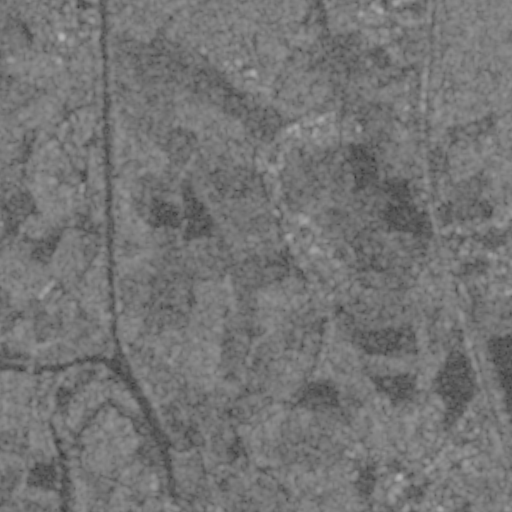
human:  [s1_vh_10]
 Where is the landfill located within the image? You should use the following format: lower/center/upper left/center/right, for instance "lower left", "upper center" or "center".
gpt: The landfill is located in the upper right of the image.
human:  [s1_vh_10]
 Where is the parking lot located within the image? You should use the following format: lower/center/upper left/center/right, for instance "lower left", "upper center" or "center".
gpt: The parking lot is located in the center right of the image.
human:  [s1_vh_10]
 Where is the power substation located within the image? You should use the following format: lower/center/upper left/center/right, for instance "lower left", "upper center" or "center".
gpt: The power substation is located in the center right of the image.
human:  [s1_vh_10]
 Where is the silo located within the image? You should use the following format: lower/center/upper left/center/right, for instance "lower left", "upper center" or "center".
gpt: The silo is located in the upper right of the image.
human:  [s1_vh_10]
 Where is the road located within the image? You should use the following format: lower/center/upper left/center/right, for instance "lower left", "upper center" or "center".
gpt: There is no road in the image.

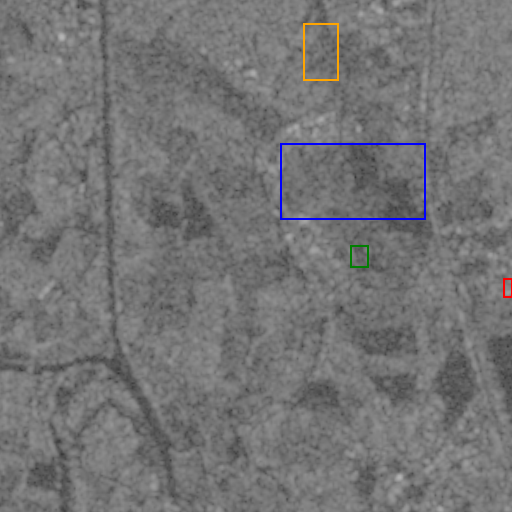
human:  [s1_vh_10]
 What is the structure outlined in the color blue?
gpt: The structure outlined in blue is a crop field.
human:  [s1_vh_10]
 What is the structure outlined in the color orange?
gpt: The structure outlined in orange is a landfill.
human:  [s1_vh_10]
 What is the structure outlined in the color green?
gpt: The structure outlined in green is a park.
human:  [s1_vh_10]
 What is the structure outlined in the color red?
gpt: The structure outlined in red is a power substation.
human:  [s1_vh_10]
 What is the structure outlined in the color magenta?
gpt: There is no magenta outline.